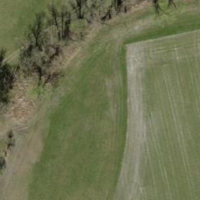
EUNIS habitat code: 52
Species observed at this site:
Milvus migrans
Milvus milvus
Garrulus glandarius
Picus viridis